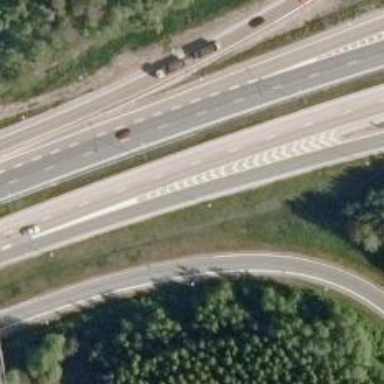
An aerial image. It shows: Asphalt motorway link.